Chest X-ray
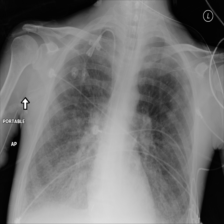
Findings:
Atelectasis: negative
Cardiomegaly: negative
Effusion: negative
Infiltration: negative
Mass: negative
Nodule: negative
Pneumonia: negative
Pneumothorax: negative
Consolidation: negative
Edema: negative
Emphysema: negative
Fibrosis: negative
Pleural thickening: negative
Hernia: negative